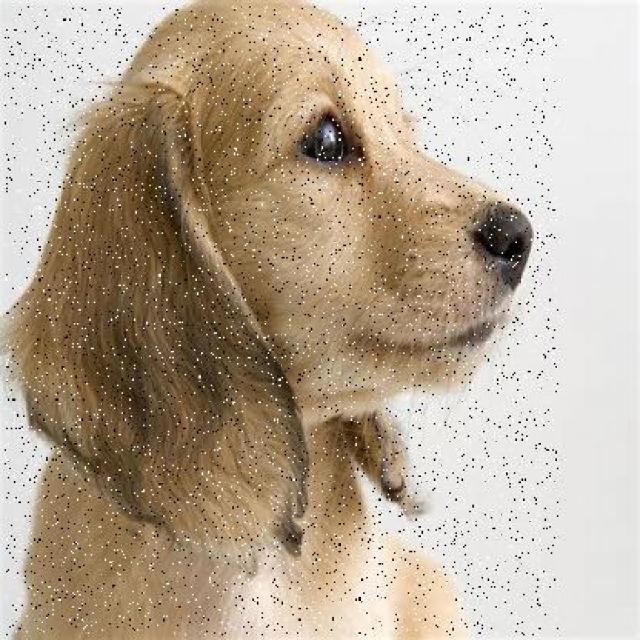
Healthy canine skin — no visible lesions, inflammation, or abnormalities. The skin and coat appear normal.